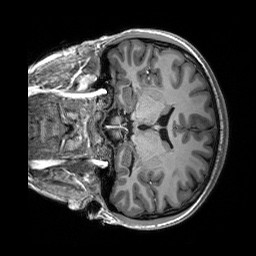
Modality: T1w
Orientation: coronal
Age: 22
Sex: female
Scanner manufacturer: siemens
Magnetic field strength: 3 T
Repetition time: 2.53 s
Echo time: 0.00227 s